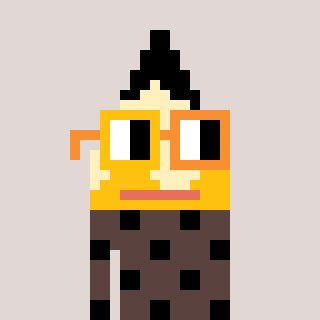
a pixel art character with square yellow and orange glasses, a pencil-shaped head and a darkbrown-colored body on a warm background